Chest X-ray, AP view. Patient: 73 years old, sex M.
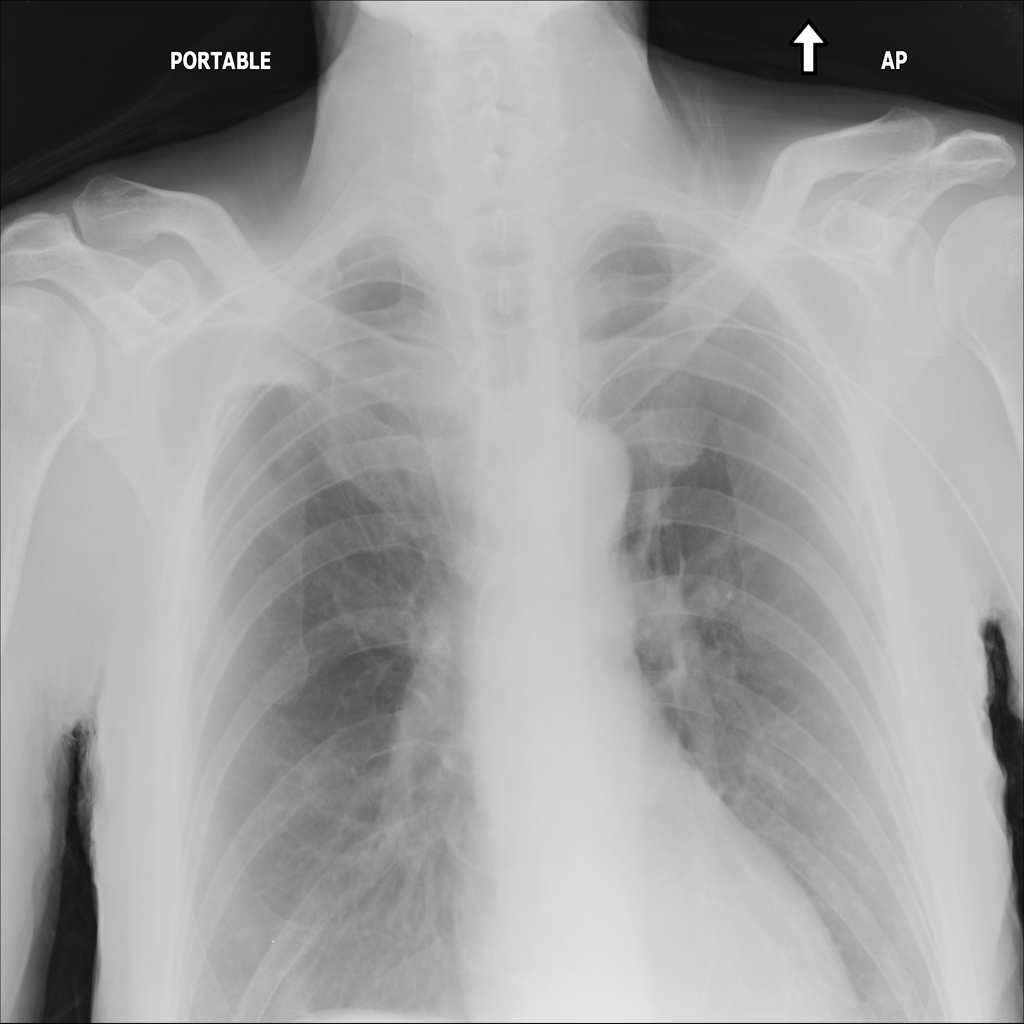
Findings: No Finding